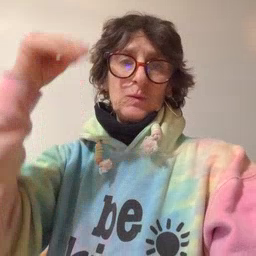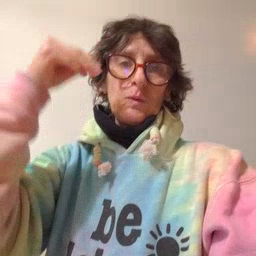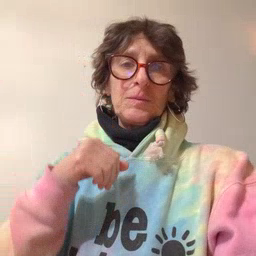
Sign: store